Field crop: tomato
Growth stage: 2
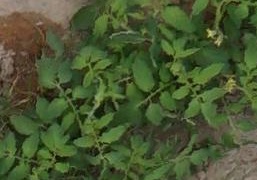
Species: tomato